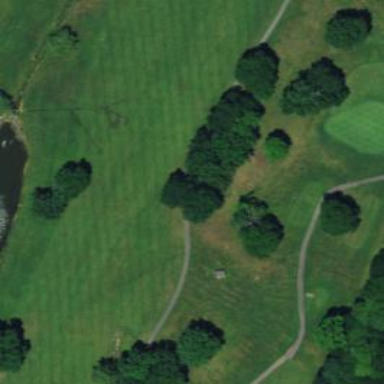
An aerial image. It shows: Path used for both walking and golf.